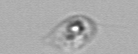
Label: Amoeba